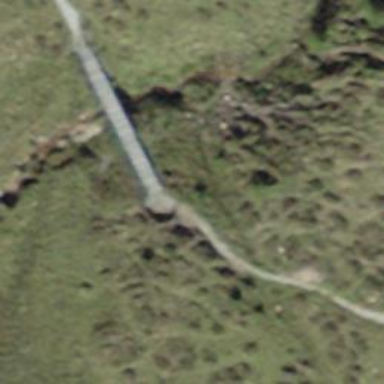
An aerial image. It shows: Boardwalk bridge over path.